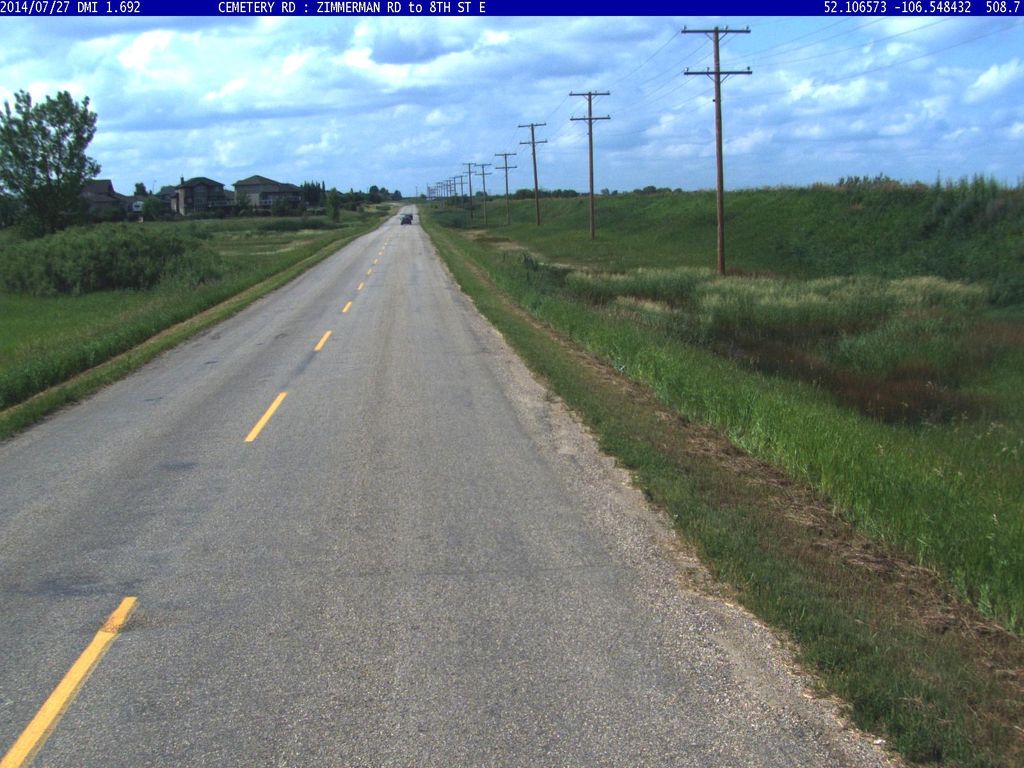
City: saskatoon